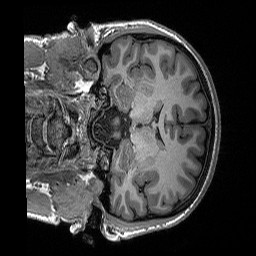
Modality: T1w
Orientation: coronal
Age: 29
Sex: female